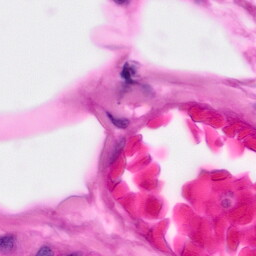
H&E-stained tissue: Pancreatic